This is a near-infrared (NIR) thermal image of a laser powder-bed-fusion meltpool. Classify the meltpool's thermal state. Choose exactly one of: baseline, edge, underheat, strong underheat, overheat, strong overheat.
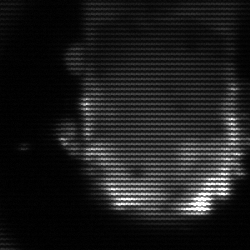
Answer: baseline